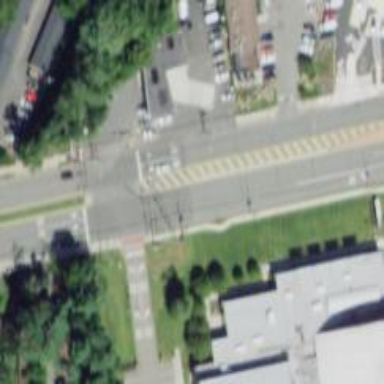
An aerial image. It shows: Zebra crossing on the road.